Question: I have the following CSS for my display flex:
'''
.well-contact{
background-color:rgba(245, 245, 245, 0.5);
border: 0;
box-shadow: 1px 1px 20px #f5f5f5;
}
#contact{
background: url(../img/sketch.jpg) center center fixed;
background-size: cover;
min-height: 110vh;
display: flex;
align-content: center;
justify-content: center;
align-items: center;
}
textarea{
resize: none;
}
'''
And this is my markup:
'''
<section class="first-block" id="contact">
<div class="container-fluid">
<h1 class="text-center">Contactame</h1>
<div class="row">
<div class="col-md-8 col-centered">
<div class="well well-lg well-contact">
<div class="form-group">
<label for="uname" class="control-label">Nombre</label>
<input type="text" name="uname" id="uname" class="form-control input-lg" placeholder="nombre">
</div>
<div class="form-group">
<label for="uemail" class="control-label">Correo</label>
<input type="email" name="uemail" id="uemail" class="form-control input-lg" placeholder="correo">
</div>
<div class="form-group">
<label for="umessage" class="control-label">Correo</label>
<textarea name="umessage" id="umessage" class="form-control input-lg" rows="6" placeholder="mensaje"></textarea>
</div>
</div>
</div>
</div>
</div>
</section>
'''
For some reason, when I do 'display:flex;' the following happens:

Is there a way 'display:flex;' doesn't shrink the div?
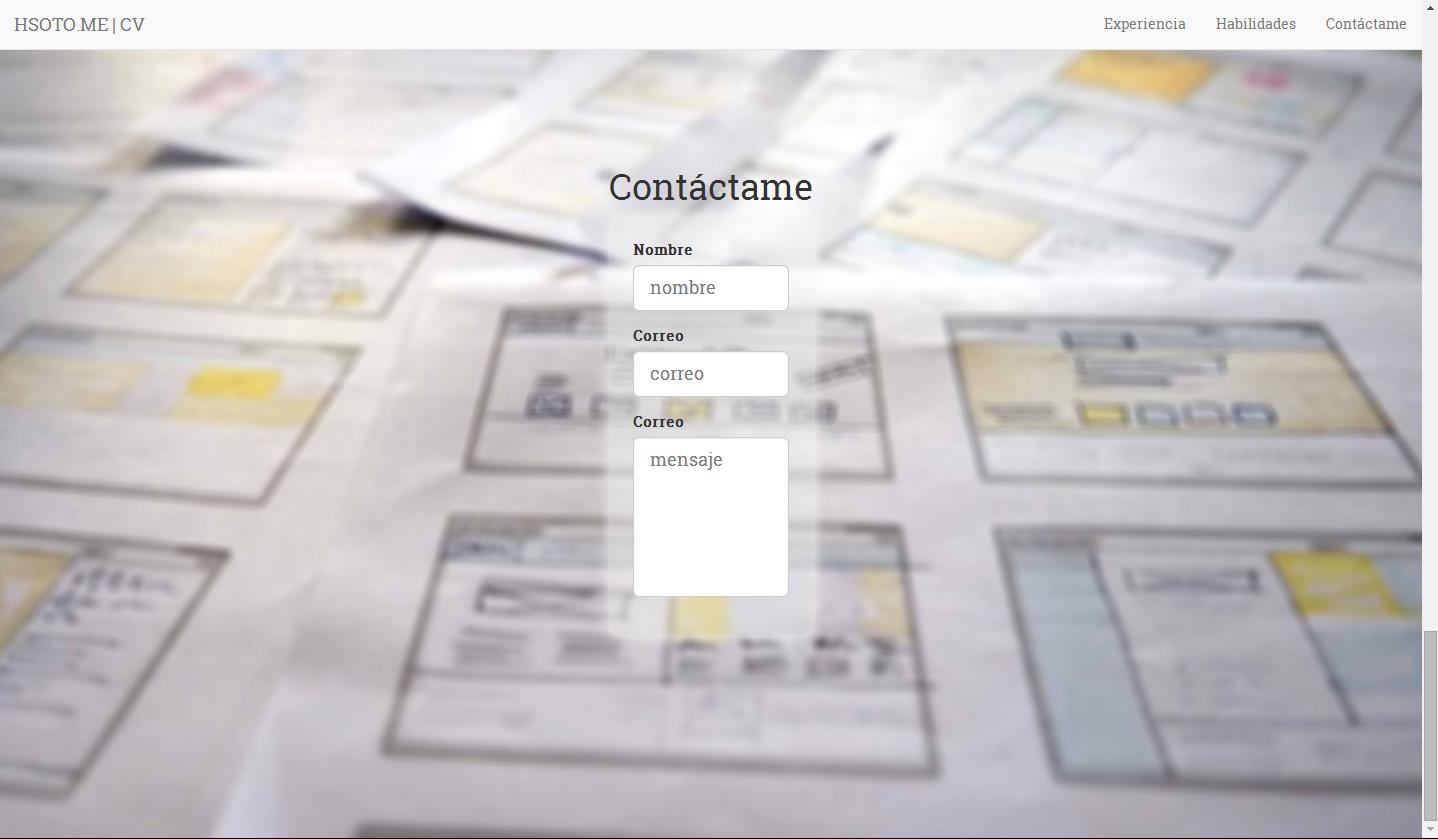
Answer: Simply give 'flex: 1;' to the '.container-fluid' element so that it would grow to fill the available space within the flex container.
<URL>
Also consider using a custom class name in order to avoid altering the twitter bootstrap's default fluid container:
'''
<div class="container-fluid flex-item"> ... </div>
'''
'''
.flex-item { flex: 1; }
'''